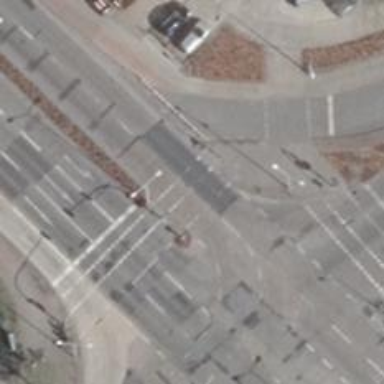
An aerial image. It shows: Road crossing with traffic signals.